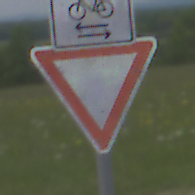
Verkehrszeichen: VorfahrtGewaehren
Zusatzzeichen oben: RichtungsangabeDurchPfeile9
Umgebung: Outdoor, RoadRail
Tageszeit: Midday
Wetter: PartlyCloudy
Licht: Natural
Jahreszeit: NotSpecified
Kontrast: LowContrast